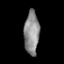
Tissue: prostate
Cell type: NK cells
Senescence score: 0.7097
Nuclear area (px): 636
Mean DAPI intensity: 140.822